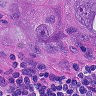
Metastatic tissue present: yes